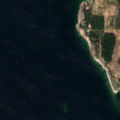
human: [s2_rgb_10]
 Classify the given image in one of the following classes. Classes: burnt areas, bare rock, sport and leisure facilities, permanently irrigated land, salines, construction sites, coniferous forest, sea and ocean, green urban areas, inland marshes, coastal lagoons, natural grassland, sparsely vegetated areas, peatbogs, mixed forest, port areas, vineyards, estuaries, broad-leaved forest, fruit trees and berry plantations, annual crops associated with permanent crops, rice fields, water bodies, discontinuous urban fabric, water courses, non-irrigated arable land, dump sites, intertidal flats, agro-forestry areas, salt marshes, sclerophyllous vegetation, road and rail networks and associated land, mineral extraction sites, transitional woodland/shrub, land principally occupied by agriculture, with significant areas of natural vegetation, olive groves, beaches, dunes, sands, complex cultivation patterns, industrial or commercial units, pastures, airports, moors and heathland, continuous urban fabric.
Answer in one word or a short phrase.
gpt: coniferous forest, mixed forest, sea and ocean